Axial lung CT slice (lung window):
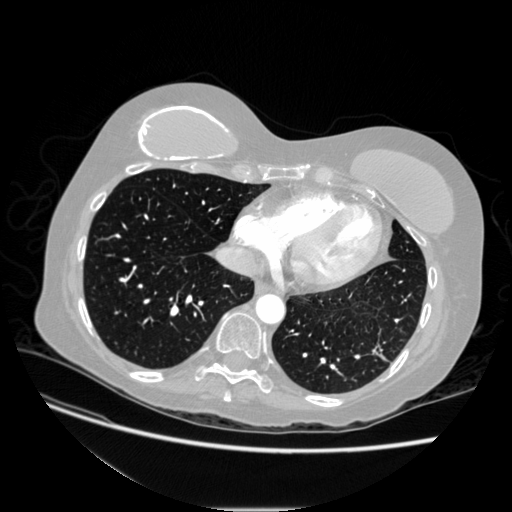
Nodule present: no